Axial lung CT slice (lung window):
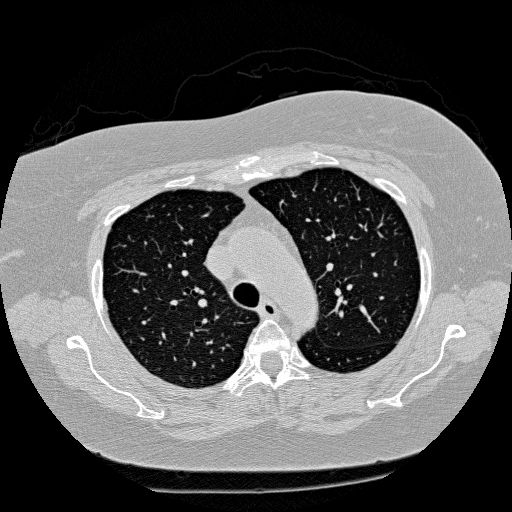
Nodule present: no